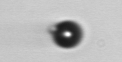
Label: bead